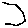
Label: hexagon